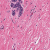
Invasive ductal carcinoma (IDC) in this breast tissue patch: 0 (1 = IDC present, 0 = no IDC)